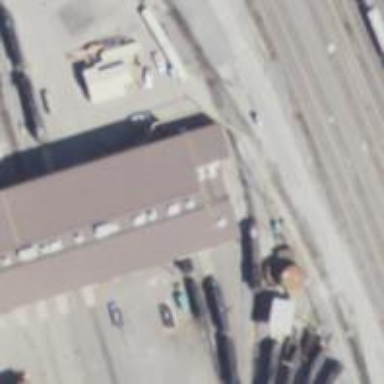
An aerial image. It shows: Railway siding for service.